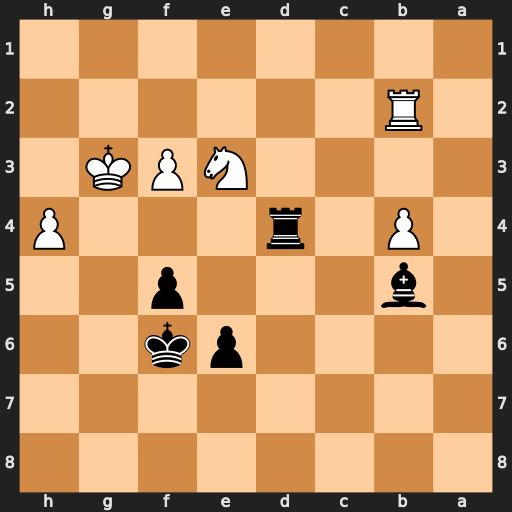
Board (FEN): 8/8/4pk2/1b3p2/1P1r3P/4NPK1/1R6/8
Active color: b
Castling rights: -
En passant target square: -
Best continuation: f4+ Kf2 fxe3+